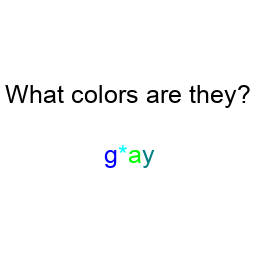
Color: blue, cyan, lime, teal
Color name shown: gray
Background color: white
Question text color: black